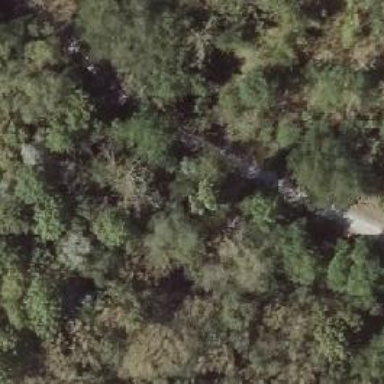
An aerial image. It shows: Footway along the road.